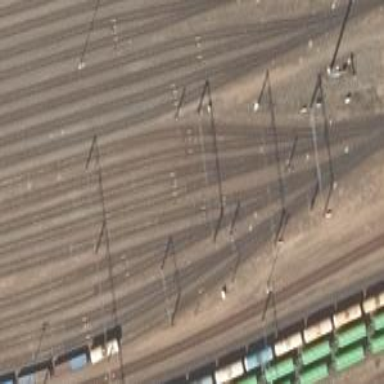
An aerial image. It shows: Railway yard with electrified contact lines.